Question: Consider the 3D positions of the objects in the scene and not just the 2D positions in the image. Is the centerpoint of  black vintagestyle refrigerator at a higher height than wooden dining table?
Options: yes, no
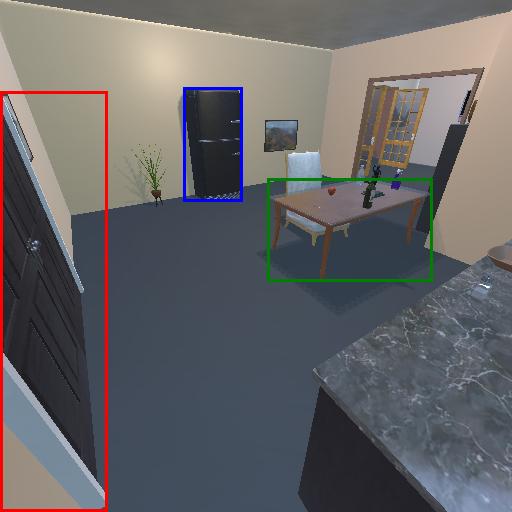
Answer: yes